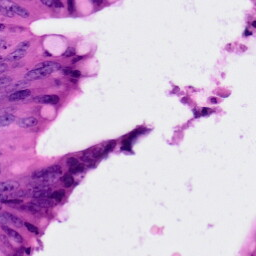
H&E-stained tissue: Colon